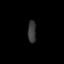
Tissue: lung
Cell type: Epithelial cells
Senescence score: 0.2075
Nuclear area (px): 178
Mean DAPI intensity: 56.719